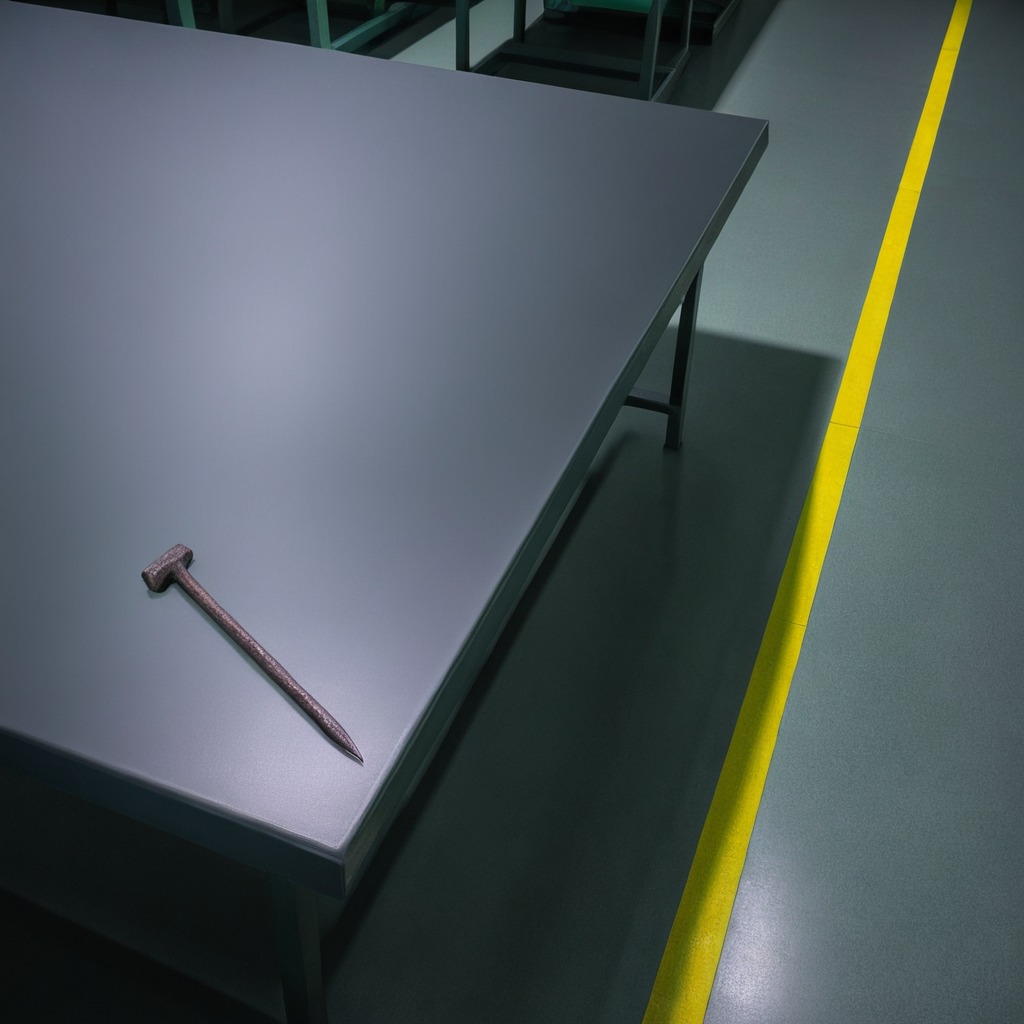
A iron nail is lying on the clean empty table in a railway signal maintenance room.